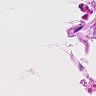
Metastatic tissue present: no